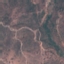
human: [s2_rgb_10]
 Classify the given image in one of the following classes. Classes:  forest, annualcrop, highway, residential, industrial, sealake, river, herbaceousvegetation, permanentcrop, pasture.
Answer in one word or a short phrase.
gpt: HerbaceousVegetation